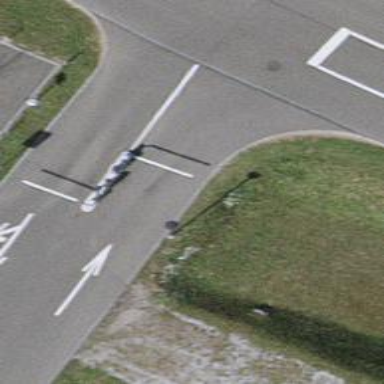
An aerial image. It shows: Lift gate barrier.